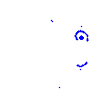
Particle: kaon